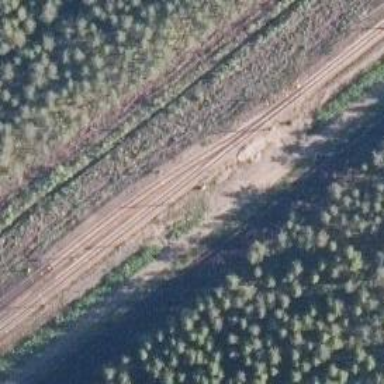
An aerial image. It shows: Railway track with continuous electrified contact line.